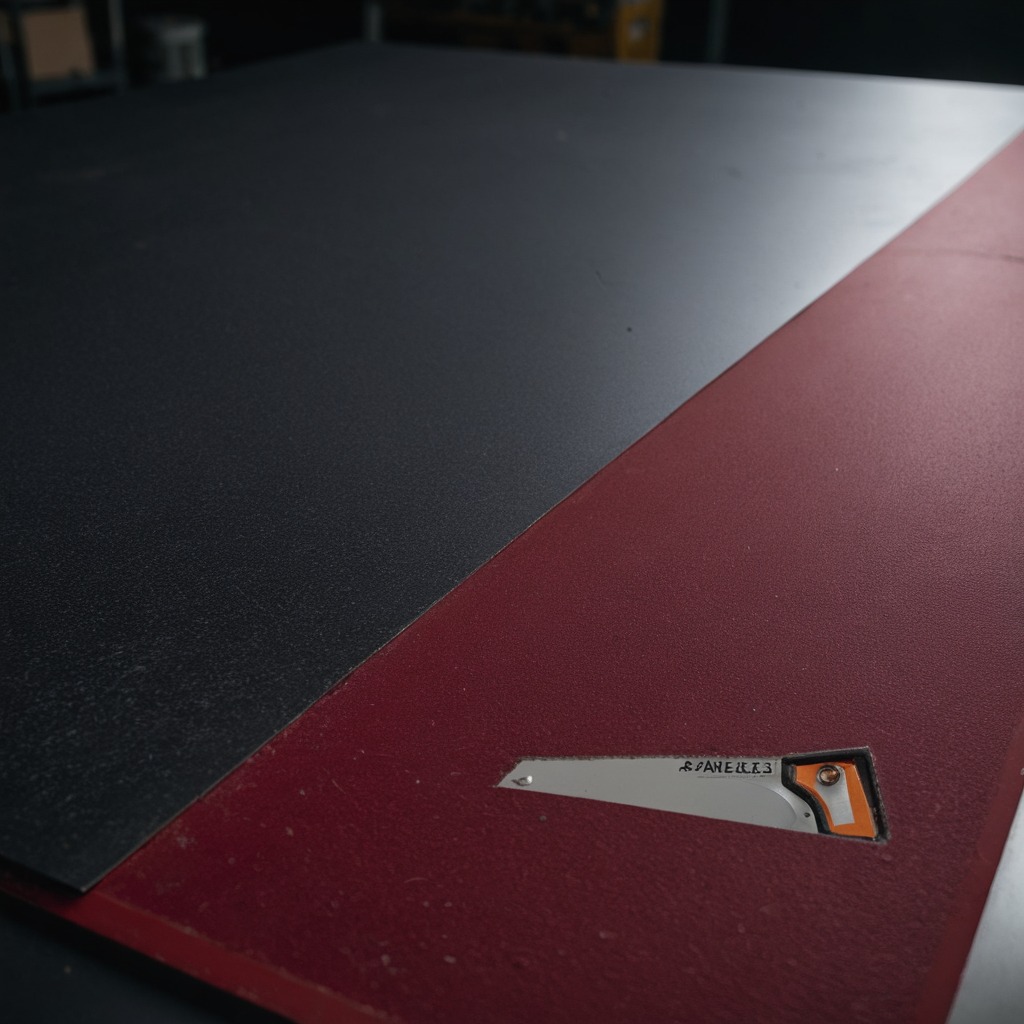
A metal saw is lying on a clean granite tabletop covered with a red rubber mat inside a workshop at night dim ambient light soft shadows worn but beneath the mat.